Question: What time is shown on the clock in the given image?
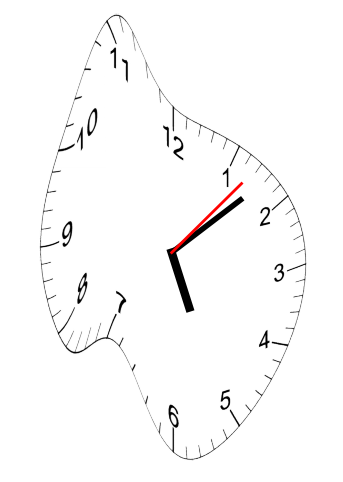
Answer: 05:08:07